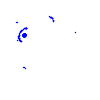
Particle: electron